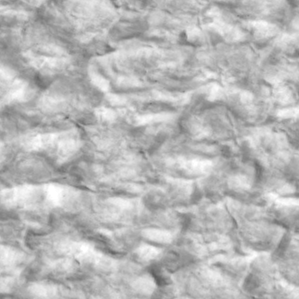
Label: non_frost